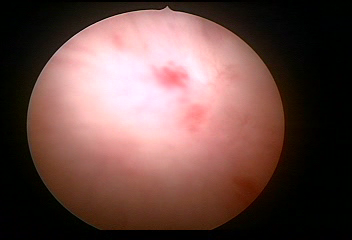
Modality: WLC
Class: Normal mucosa
Bladder cancer association: No